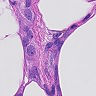
Metastatic tissue present: yes